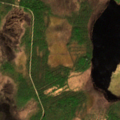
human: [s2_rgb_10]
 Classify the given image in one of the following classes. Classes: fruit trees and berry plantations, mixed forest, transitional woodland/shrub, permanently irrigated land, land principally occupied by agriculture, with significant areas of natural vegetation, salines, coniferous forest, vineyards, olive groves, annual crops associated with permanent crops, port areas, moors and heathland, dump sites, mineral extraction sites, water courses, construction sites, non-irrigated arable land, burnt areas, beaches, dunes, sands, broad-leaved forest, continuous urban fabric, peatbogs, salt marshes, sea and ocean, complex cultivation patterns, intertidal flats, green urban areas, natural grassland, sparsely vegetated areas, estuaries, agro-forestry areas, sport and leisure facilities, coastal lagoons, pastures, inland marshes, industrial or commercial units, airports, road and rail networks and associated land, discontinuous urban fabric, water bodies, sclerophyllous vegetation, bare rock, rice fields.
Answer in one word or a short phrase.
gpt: coniferous forest, transitional woodland/shrub, peatbogs, water bodies